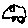
Label: car